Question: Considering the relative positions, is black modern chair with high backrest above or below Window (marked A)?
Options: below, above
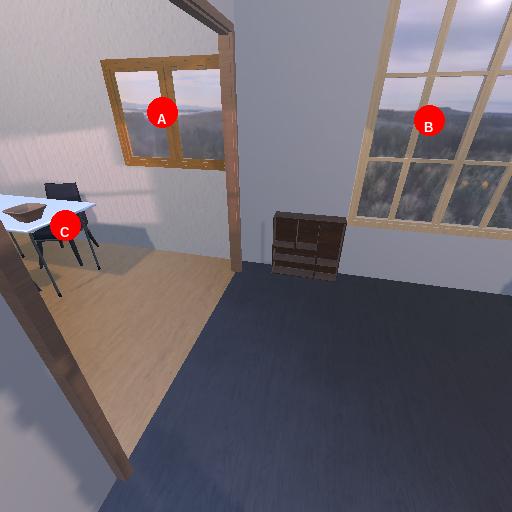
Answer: below